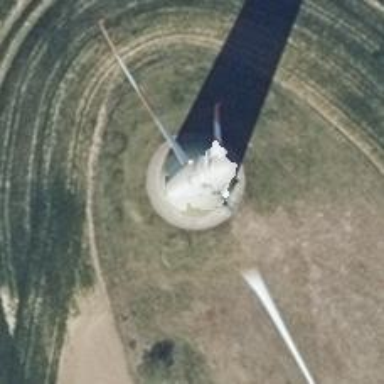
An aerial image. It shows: Wind generator in the form of horizontal axis wind turbine.